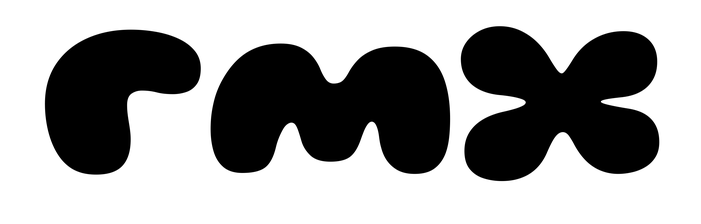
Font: Gluten_Black